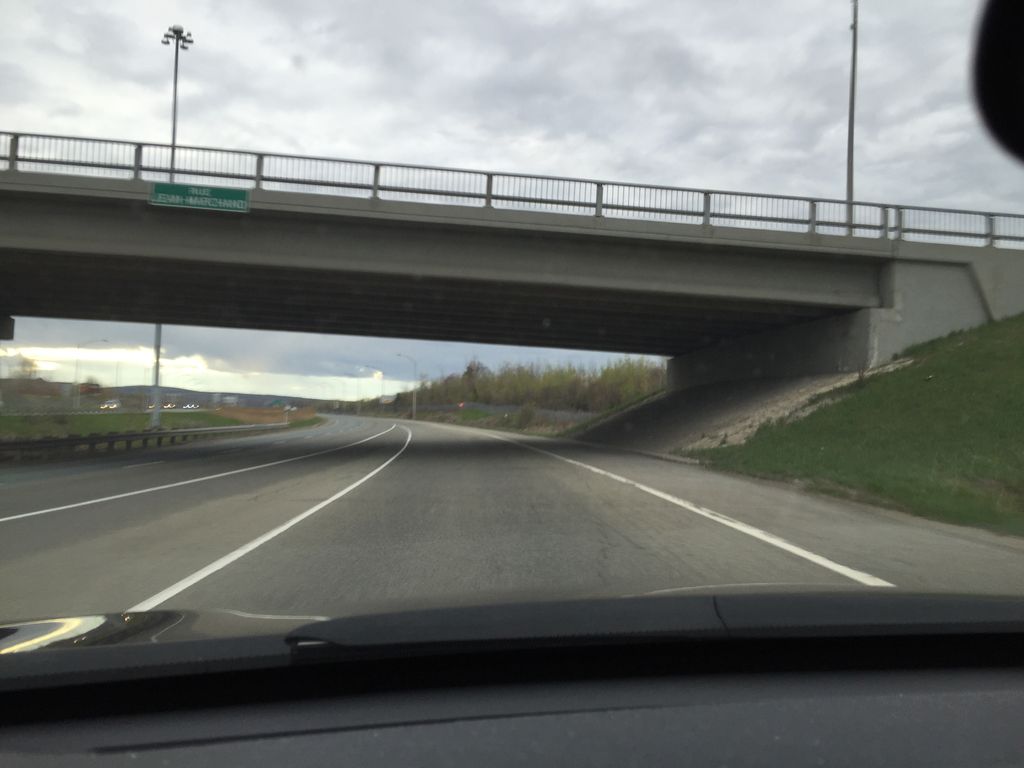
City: quebec_city